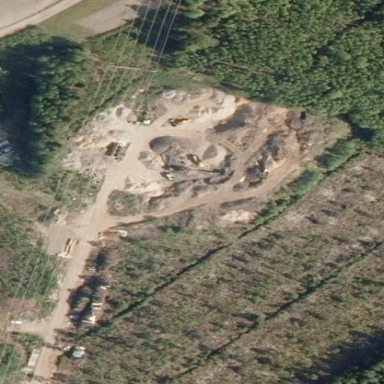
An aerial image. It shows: Quarry area.